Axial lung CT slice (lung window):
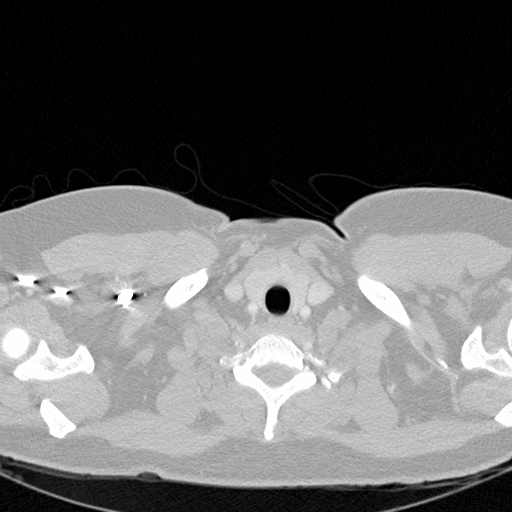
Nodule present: no